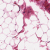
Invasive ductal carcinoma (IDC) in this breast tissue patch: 0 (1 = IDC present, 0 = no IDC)